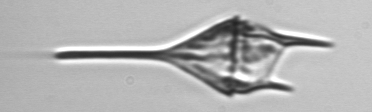
Label: Tripos_lineatus